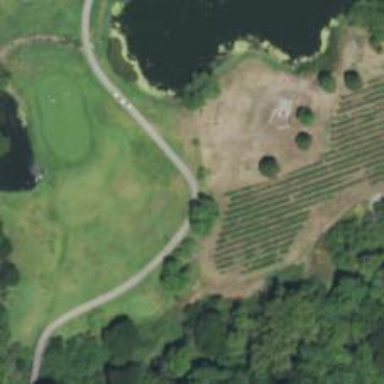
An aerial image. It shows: Footway path at Eagle Vines Golf Course.